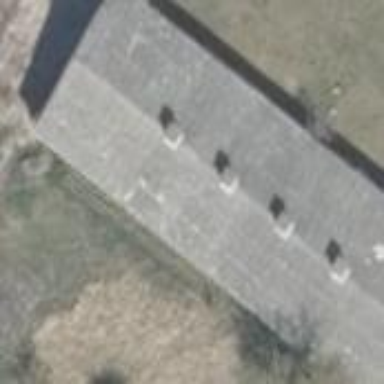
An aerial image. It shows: Farm auxiliary building.